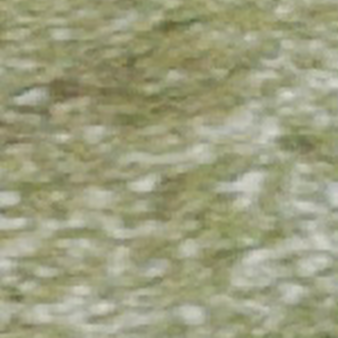
Label: other